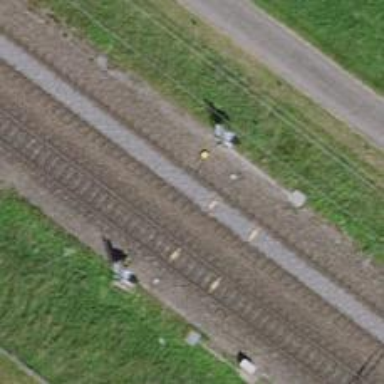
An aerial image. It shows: Railway signal.